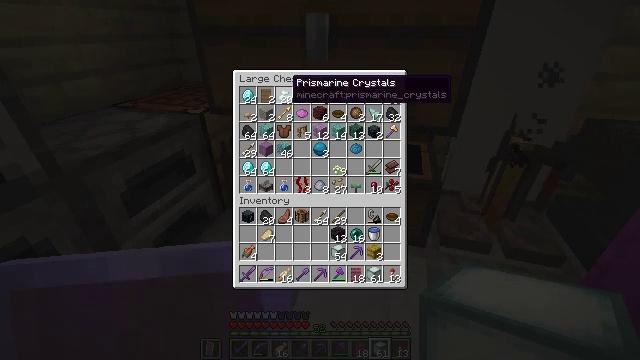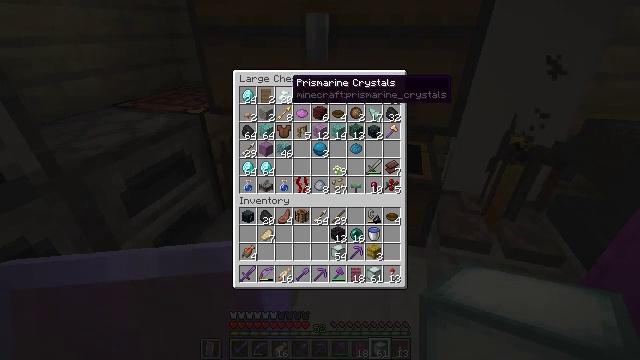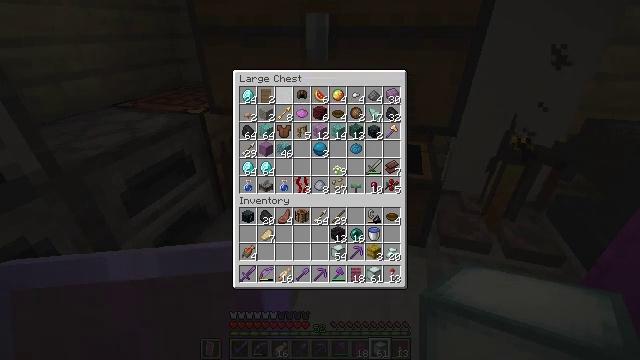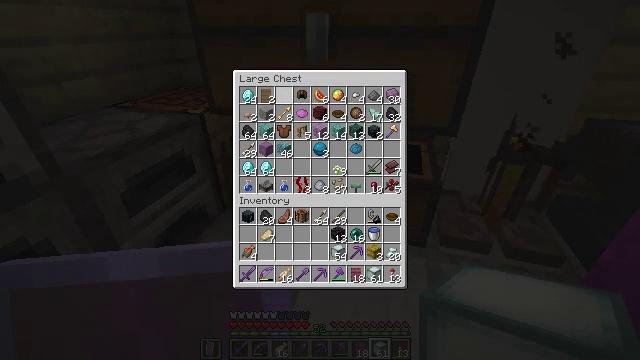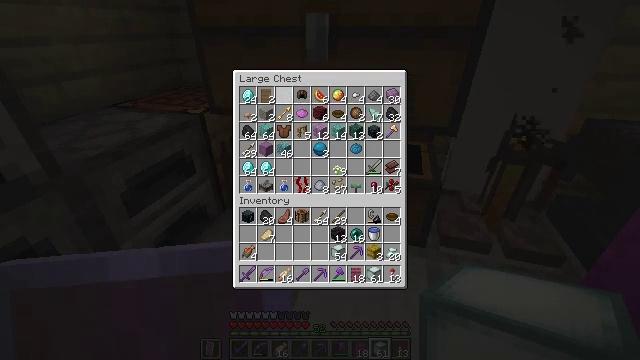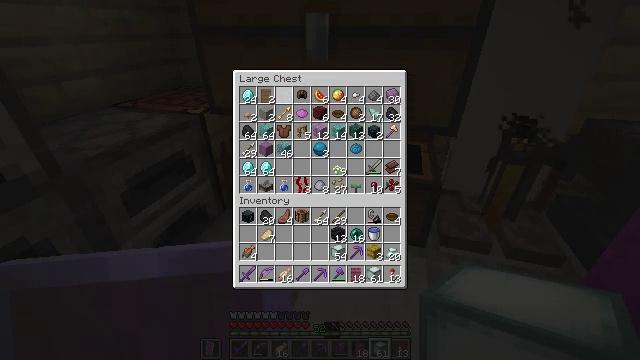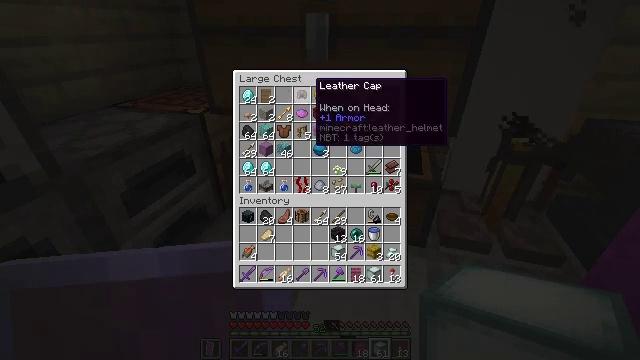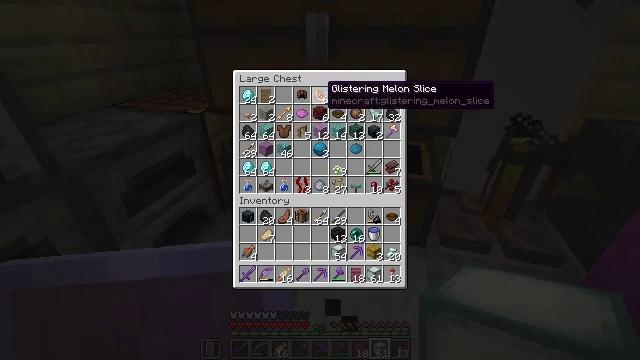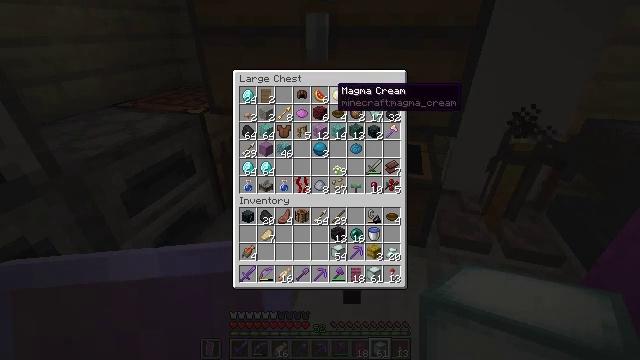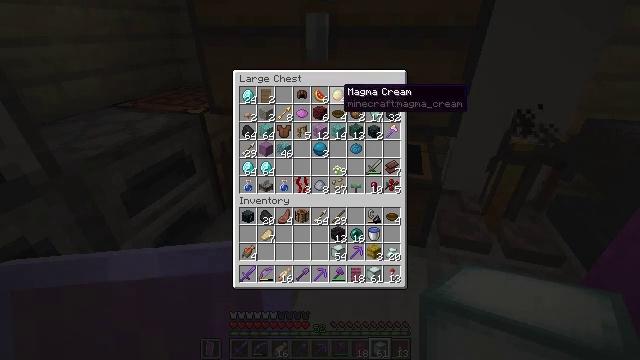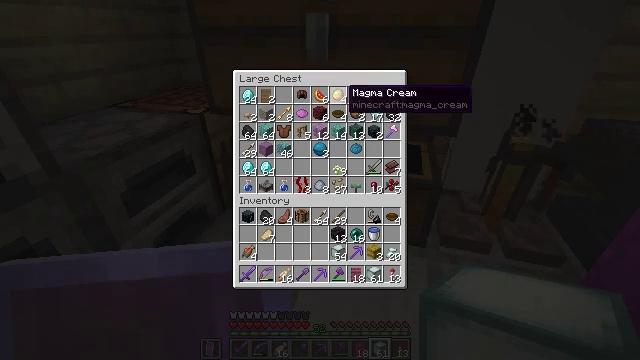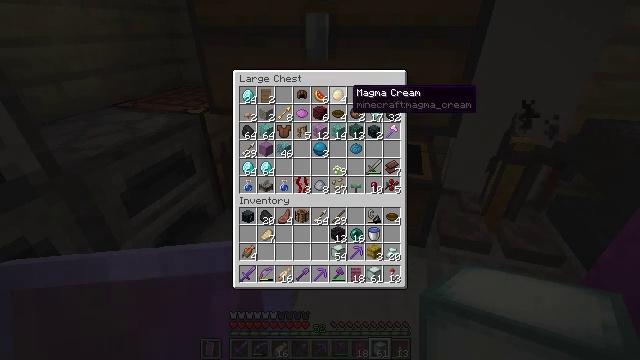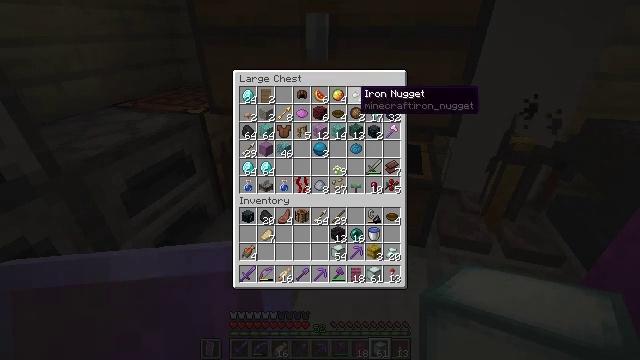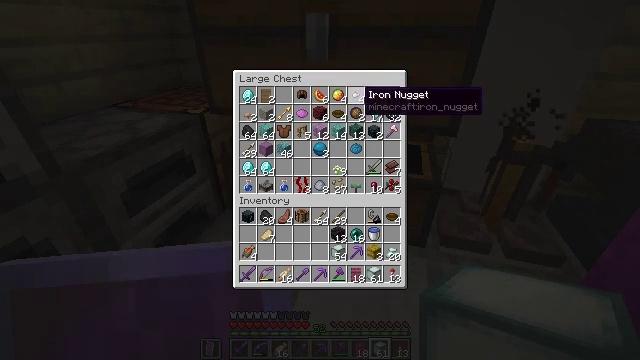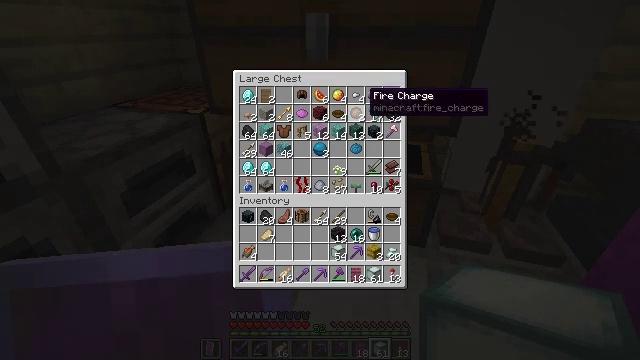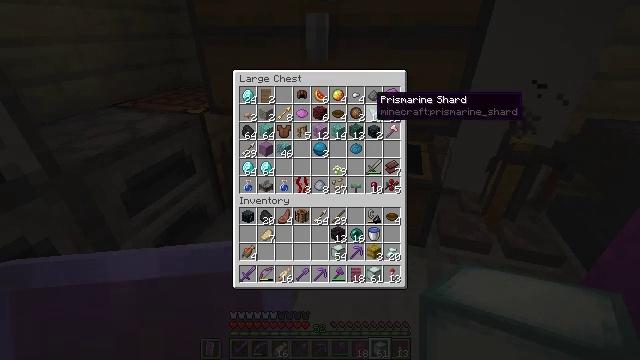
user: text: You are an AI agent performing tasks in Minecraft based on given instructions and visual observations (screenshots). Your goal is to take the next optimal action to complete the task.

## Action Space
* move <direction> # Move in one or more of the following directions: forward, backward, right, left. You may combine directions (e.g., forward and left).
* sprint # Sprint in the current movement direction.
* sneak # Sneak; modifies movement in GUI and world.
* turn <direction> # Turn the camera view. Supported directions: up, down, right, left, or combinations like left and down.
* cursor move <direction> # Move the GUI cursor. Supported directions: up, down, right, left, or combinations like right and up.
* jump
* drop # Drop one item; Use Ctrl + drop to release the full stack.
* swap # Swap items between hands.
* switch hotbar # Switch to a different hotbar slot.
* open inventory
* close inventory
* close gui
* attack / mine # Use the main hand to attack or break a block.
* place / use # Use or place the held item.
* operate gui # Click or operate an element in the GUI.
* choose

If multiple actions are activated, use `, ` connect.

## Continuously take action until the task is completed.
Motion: motion action
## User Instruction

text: Crafting a sea lantern requires the right materials.
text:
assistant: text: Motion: sneak
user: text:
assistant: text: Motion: sneak, attack / mine
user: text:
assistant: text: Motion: sneak, attack / mine
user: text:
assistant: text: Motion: sneak, attack / mine
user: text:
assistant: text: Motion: sneak, turn right
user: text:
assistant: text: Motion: sneak, turn right
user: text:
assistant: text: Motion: sneak, turn right
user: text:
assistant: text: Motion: sneak, turn right
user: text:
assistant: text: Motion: sneak
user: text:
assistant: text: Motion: sneak
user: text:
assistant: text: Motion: sneak
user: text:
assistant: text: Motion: sneak, turn right
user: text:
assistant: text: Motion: sneak
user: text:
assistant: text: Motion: sneak
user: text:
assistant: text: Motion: sneak, turn right
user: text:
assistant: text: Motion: sneak, turn right and down
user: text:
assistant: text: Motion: sneak
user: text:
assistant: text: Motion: sneak
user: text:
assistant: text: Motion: sneak
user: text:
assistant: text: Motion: sneak
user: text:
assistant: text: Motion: sneak
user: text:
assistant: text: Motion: sneak
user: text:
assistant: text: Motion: sneak
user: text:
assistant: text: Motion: sneak
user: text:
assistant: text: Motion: sneak
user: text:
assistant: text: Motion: sneak
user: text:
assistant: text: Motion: sneak
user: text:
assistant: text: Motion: sneak
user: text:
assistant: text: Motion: sneak
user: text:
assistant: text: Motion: sneak